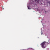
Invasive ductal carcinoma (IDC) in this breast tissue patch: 0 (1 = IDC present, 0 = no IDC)